Question: I made a simple qwebview application.
as shown blow, I can't see korean correctly.
do I have to configure settings?
it's just normal QWebView application.
(on Windows 8, Qt 5.1)
thanks

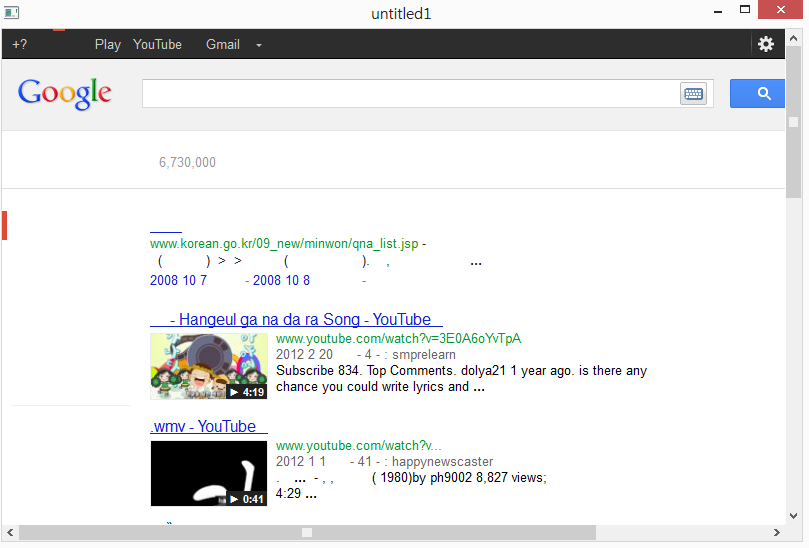
Answer: google main page: able to display korean
google search result page: unable to display korean
I compare html source of two page(one for working one, one for not working one)
I realize that html from working one specify font-family
and the font family include gulrim font.
other browser such as Internet Explorer, Google Chrome, Firefox has a feature called font fallback.
but webkit hasn't.
this was the reason
I add some configure code to my application and it works!
'''
wv->settings()->globalSettings()->setFontFamily(QWebSettings::SansSerifFont,"gulrim");
'''
so my mainwindow.cpp looks like this
'''
#include "mainwindow.h"
#include "ui_mainwindow.h"
#include <QtWebKitWidgets/QWebView>
#include <QtWebKitWidgets/QWebFrame>
QWebView *wv;
MainWindow::MainWindow(QWidget *parent) :
QMainWindow(parent),
ui(new Ui::MainWindow)
{
ui->setupUi(this);
wv = new QWebView;
wv->settings()->globalSettings()->setFontFamily(QWebSettings::SansSerifFont,"gulrim");
wv->show();
QUrl url("http://youtube.co.kr");
wv->load(url);
}
'''